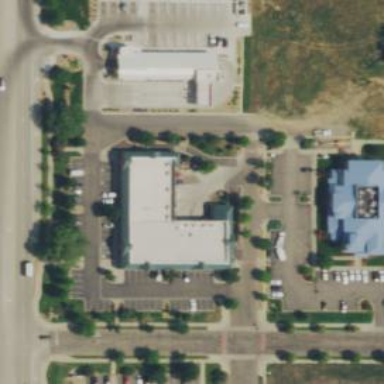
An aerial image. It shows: Retail building.